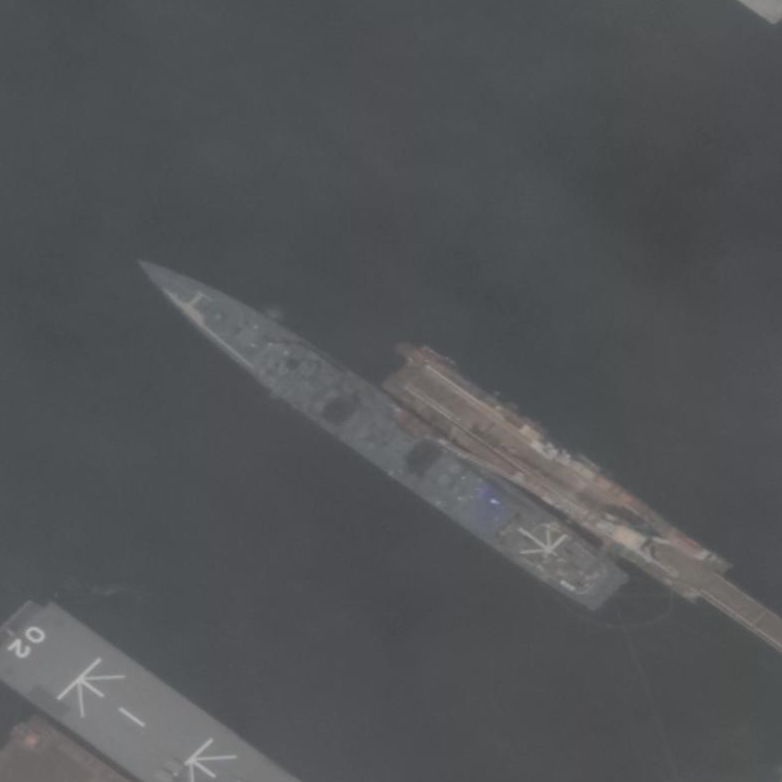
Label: cruiser